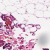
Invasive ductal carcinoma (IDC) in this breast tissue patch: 0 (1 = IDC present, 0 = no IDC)